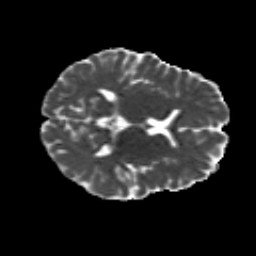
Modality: MD
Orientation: axial
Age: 18
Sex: male
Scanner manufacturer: siemens
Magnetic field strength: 3 T
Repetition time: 8.8 s
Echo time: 0.085 s